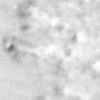
Label: no_change